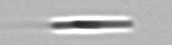
Label: Leptocylindrus